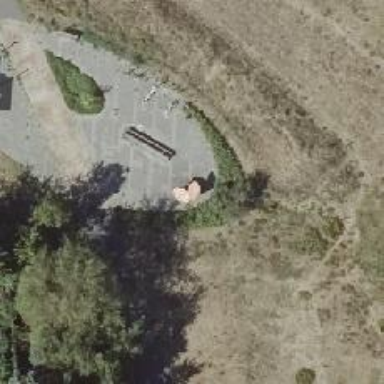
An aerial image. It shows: Picnic shelter amenity.